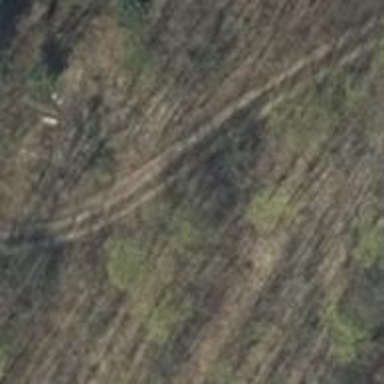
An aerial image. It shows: Track with grade2 tracktype.